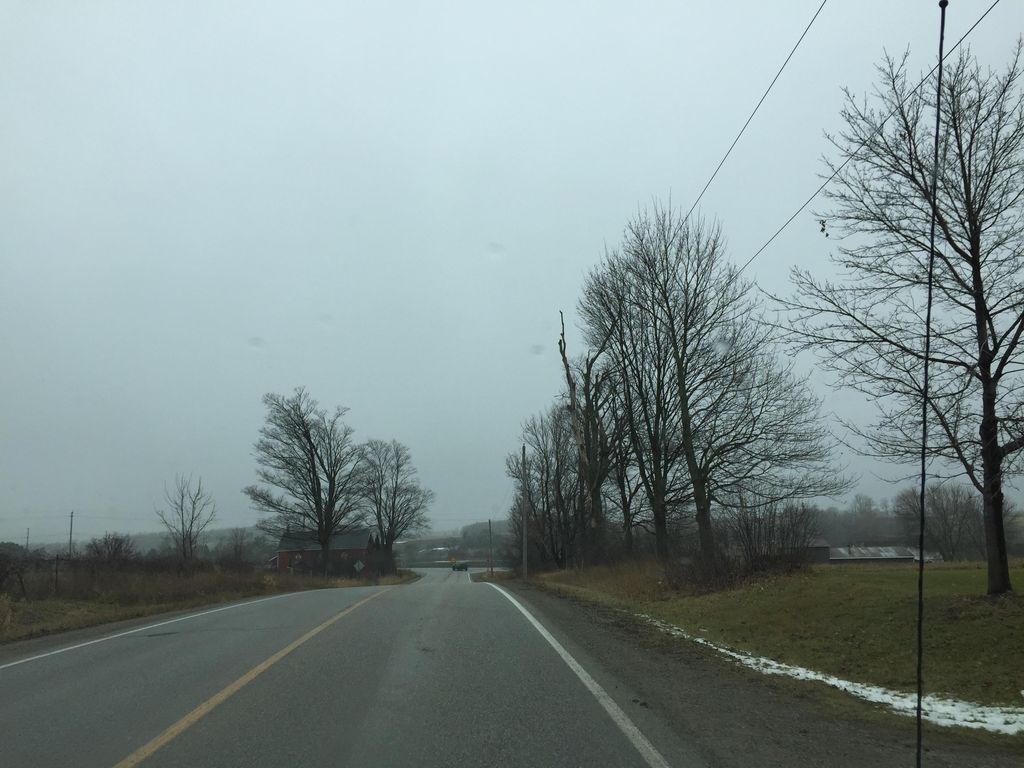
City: kitchener-waterloo